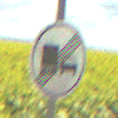
Verkehrszeichen: EndeUeberholverbotKraftfahrzeuge
Umgebung: Outdoor, RoadRail
Tageszeit: Midday
Wetter: PartlyCloudy
Licht: Natural
Jahreszeit: NotSpecified
Kontrast: HighContrast